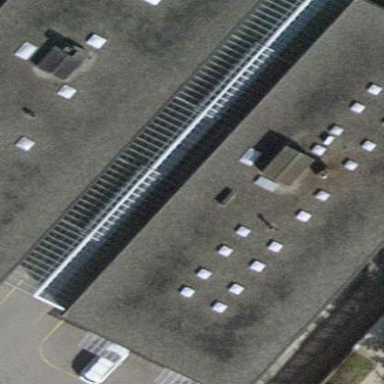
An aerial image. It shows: View of roof of building.